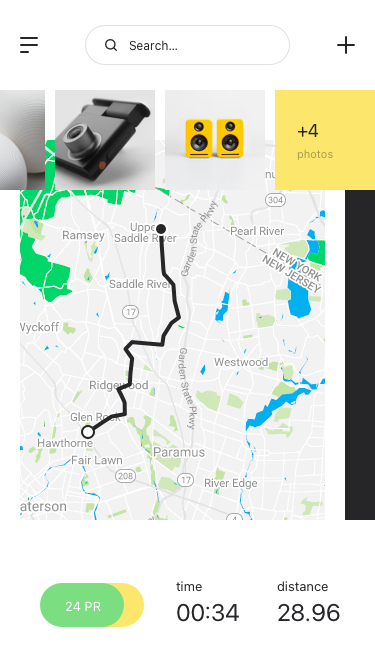
Text in this UI design:
+4
photos
time
distance
00:34
28.96
24 PR